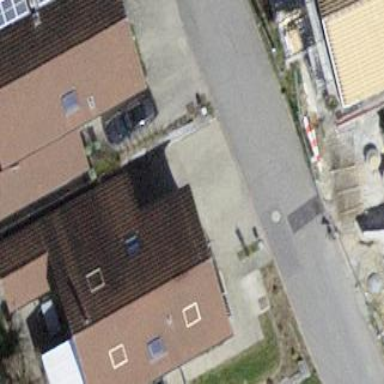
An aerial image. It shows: Building with tiled roof.